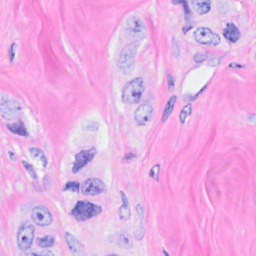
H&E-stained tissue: Breast